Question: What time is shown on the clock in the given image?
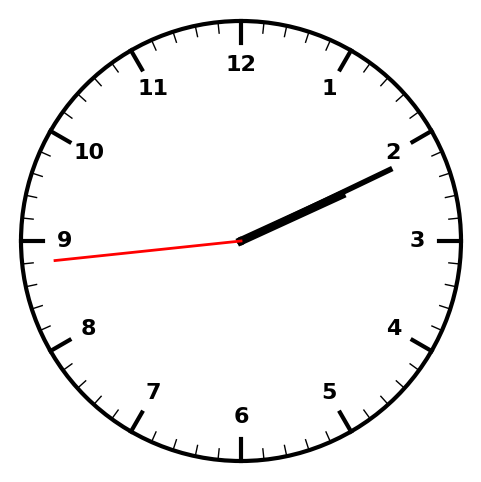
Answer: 02:10:44